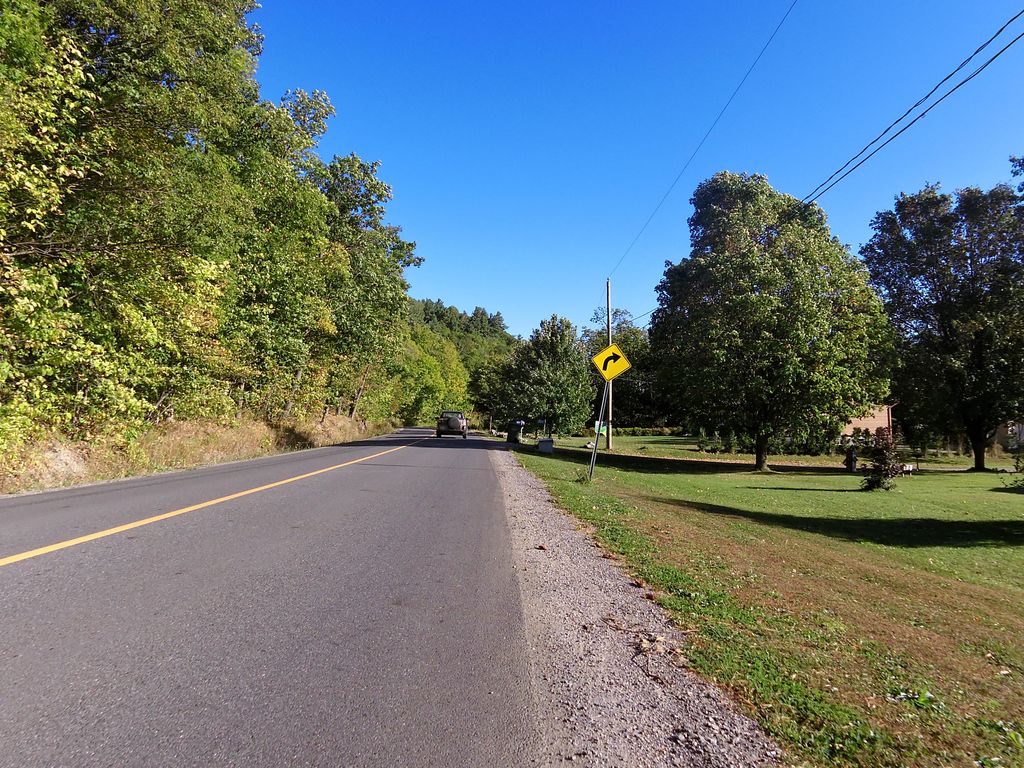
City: ottawa-gatineau